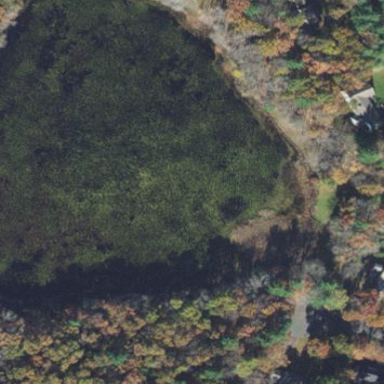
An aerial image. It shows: Pond in preserved open space area.